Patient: sex M, age 57
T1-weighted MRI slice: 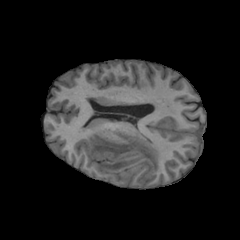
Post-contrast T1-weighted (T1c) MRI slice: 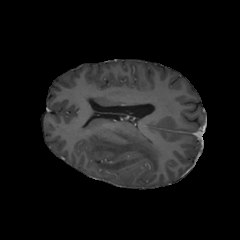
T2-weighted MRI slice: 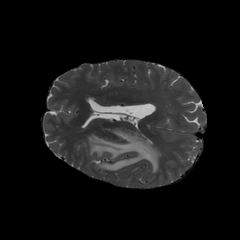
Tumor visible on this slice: yes
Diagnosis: Glioblastoma, IDH-wildtype
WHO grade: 4